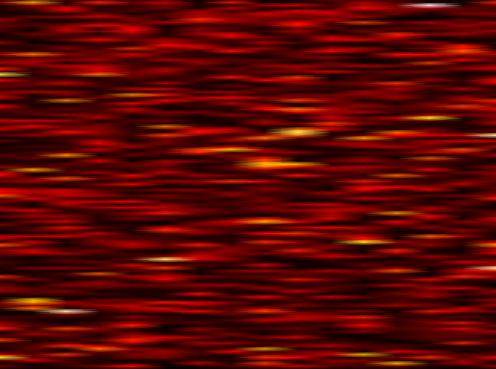
Label: OFDM